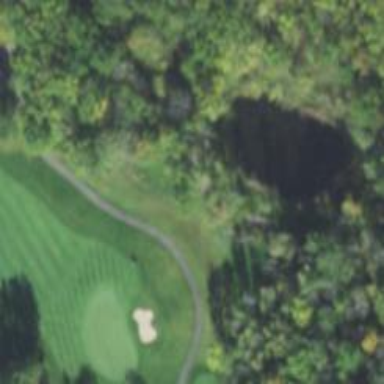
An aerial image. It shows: Path used for both walking and golf.